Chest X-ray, AP view. Patient: 29 years old, sex M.
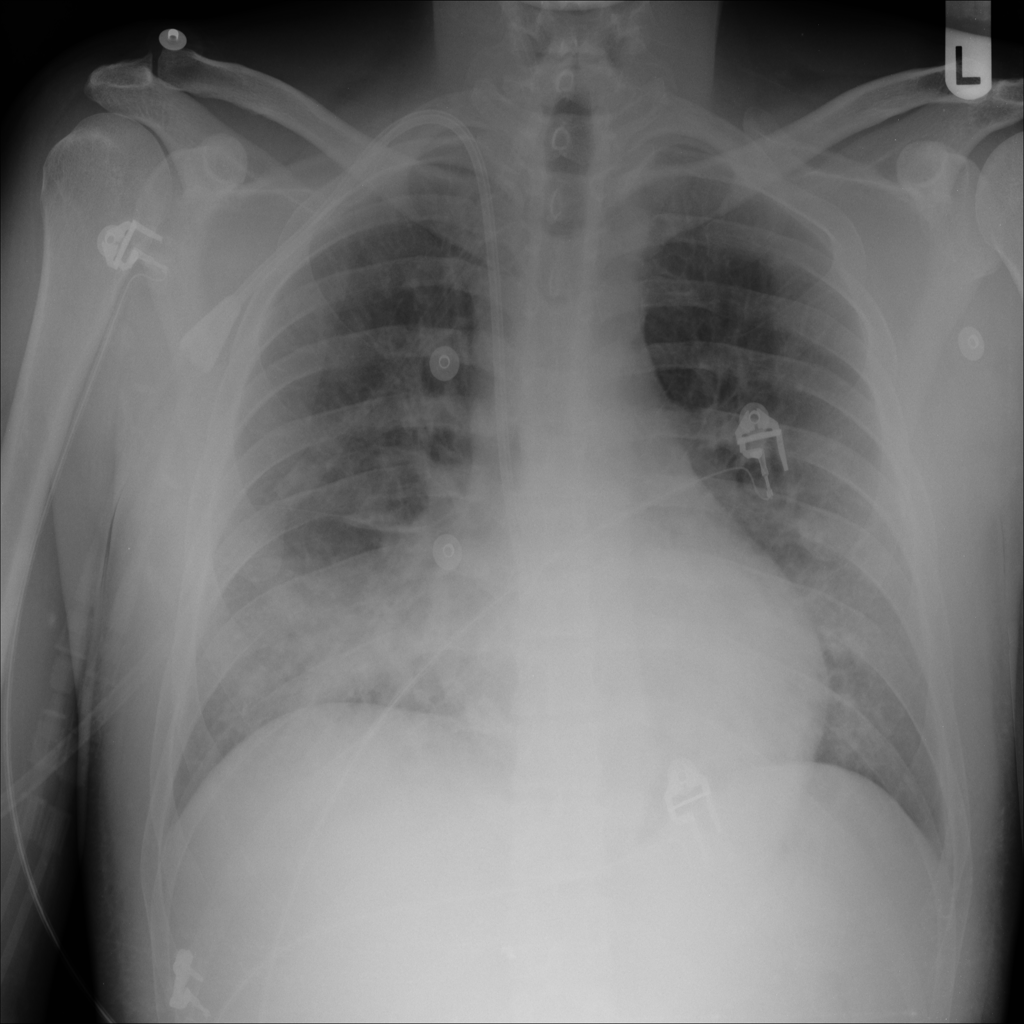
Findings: Infiltration